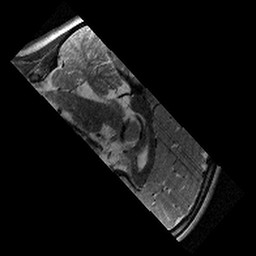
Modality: T2w
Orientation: sagittal
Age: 9
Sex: female
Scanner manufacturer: siemens
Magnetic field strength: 3 T
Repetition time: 9.23 s
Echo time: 0.067 s